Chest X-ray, PA view. Patient: 67 years old, sex M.
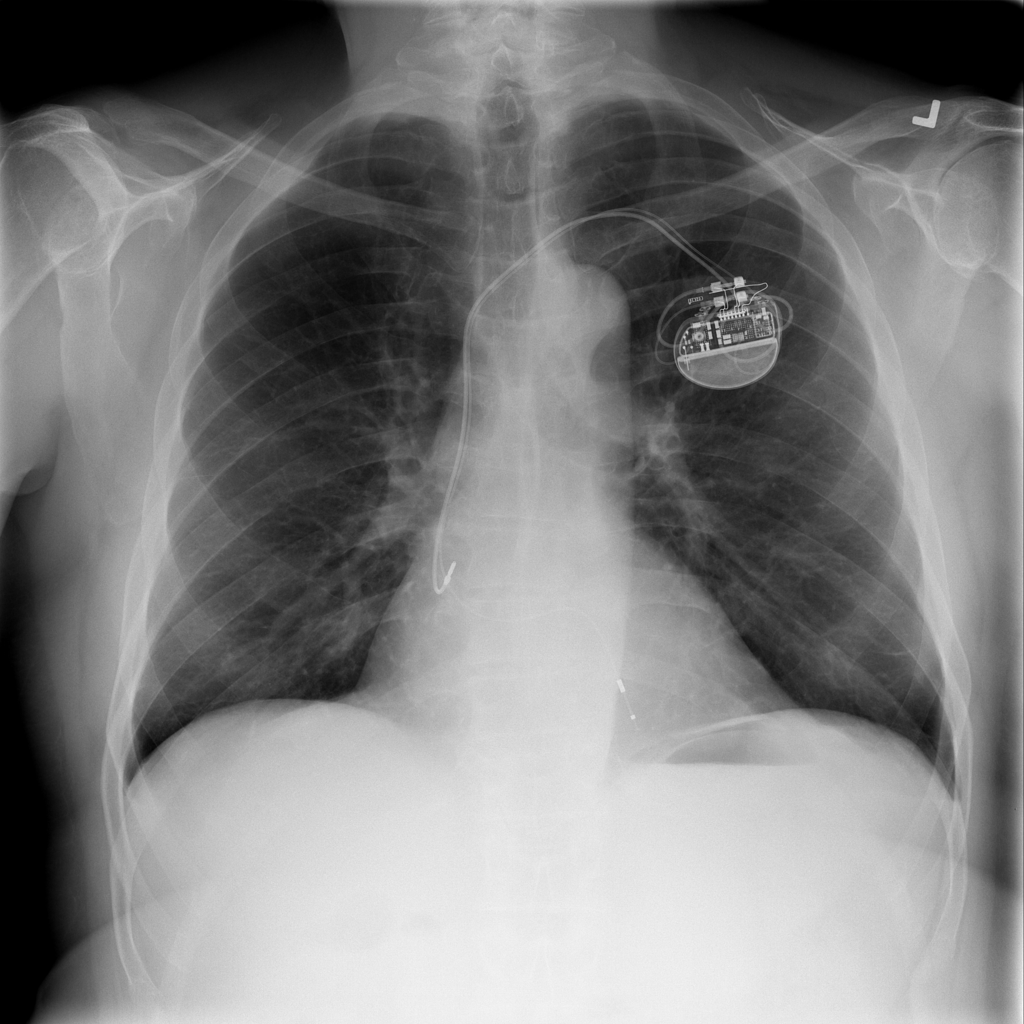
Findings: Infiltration